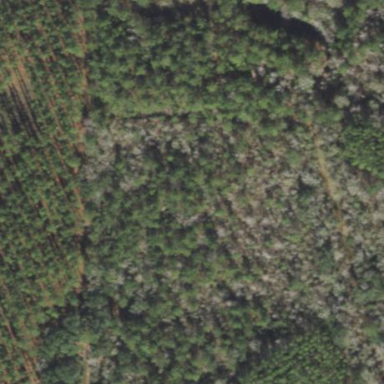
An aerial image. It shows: Mixed leaf woodland.